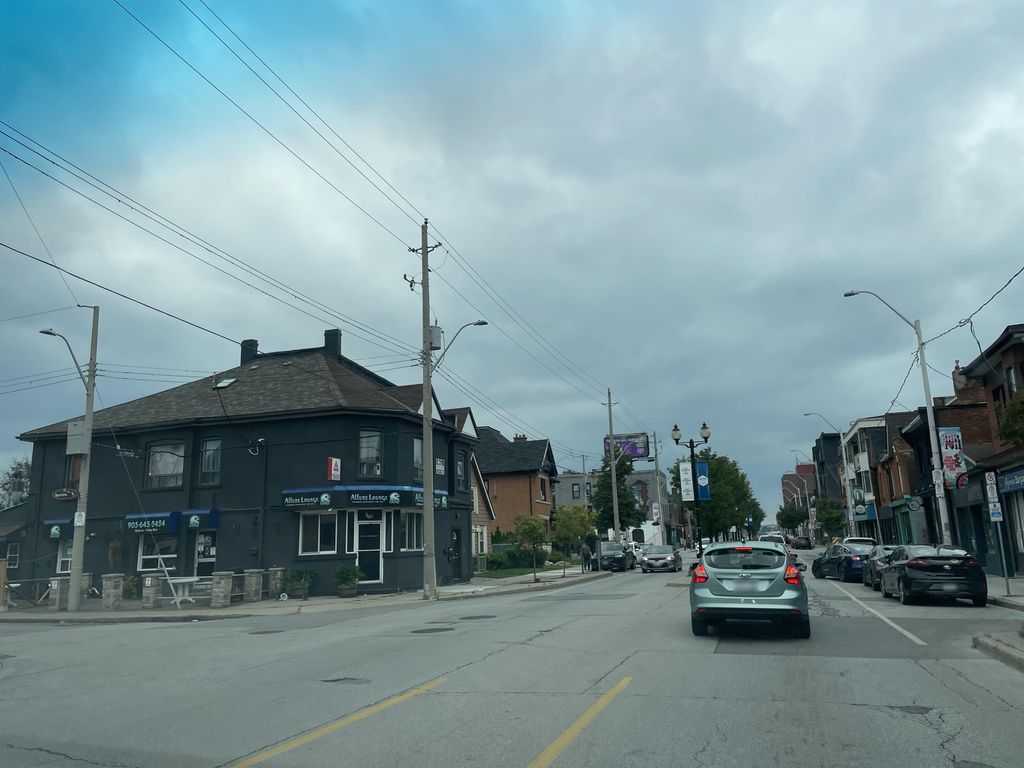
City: hamilton